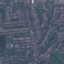
Land use / land cover: Residential